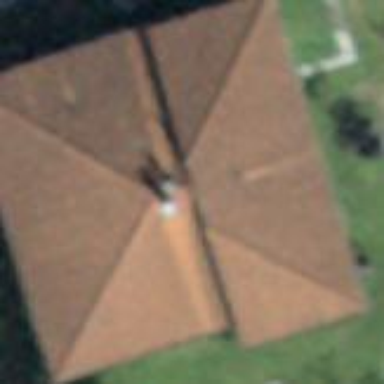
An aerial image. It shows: Simple house.